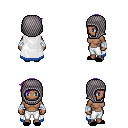
a pixel art fantasy rpg character, female body template, human, dark skin, white trimmed cape, white pants, purple pixie cut hairstyle, chain hood, white cloth bandages, black slippers, four views (front, back, left, right), 2x2 character sprite sheet, small pixel art, hard edges, no anti-aliasing